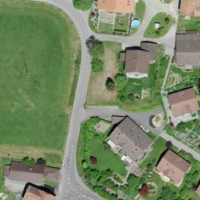
EUNIS habitat code: 55
Species observed at this site:
Convallaria majalis
Filipendula ulmaria